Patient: sex F, age 34
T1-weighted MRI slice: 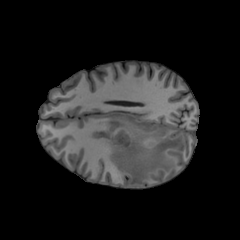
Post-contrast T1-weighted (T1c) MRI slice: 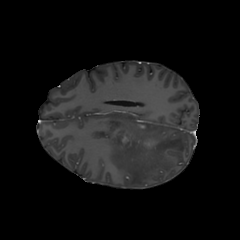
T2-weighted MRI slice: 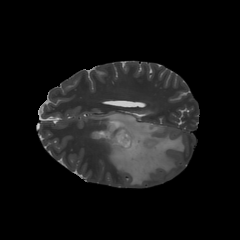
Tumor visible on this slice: yes
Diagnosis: Astrocytoma, IDH-mutant
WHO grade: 3